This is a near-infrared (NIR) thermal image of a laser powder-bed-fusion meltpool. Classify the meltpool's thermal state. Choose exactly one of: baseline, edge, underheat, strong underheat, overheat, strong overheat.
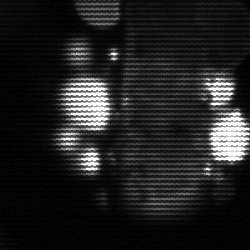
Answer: strong underheat